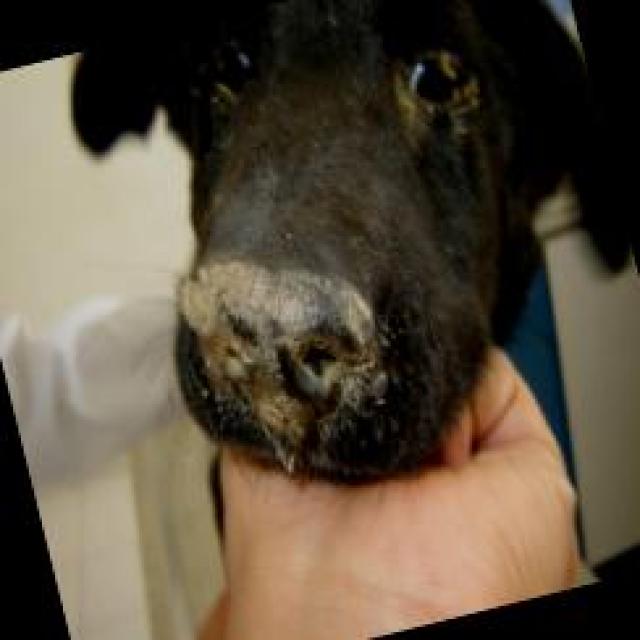
Canine fungal skin infection — characterized by alopecia, scaling, crusting, and circular lesions. Common agents include Malassezia and Candida species.